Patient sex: F
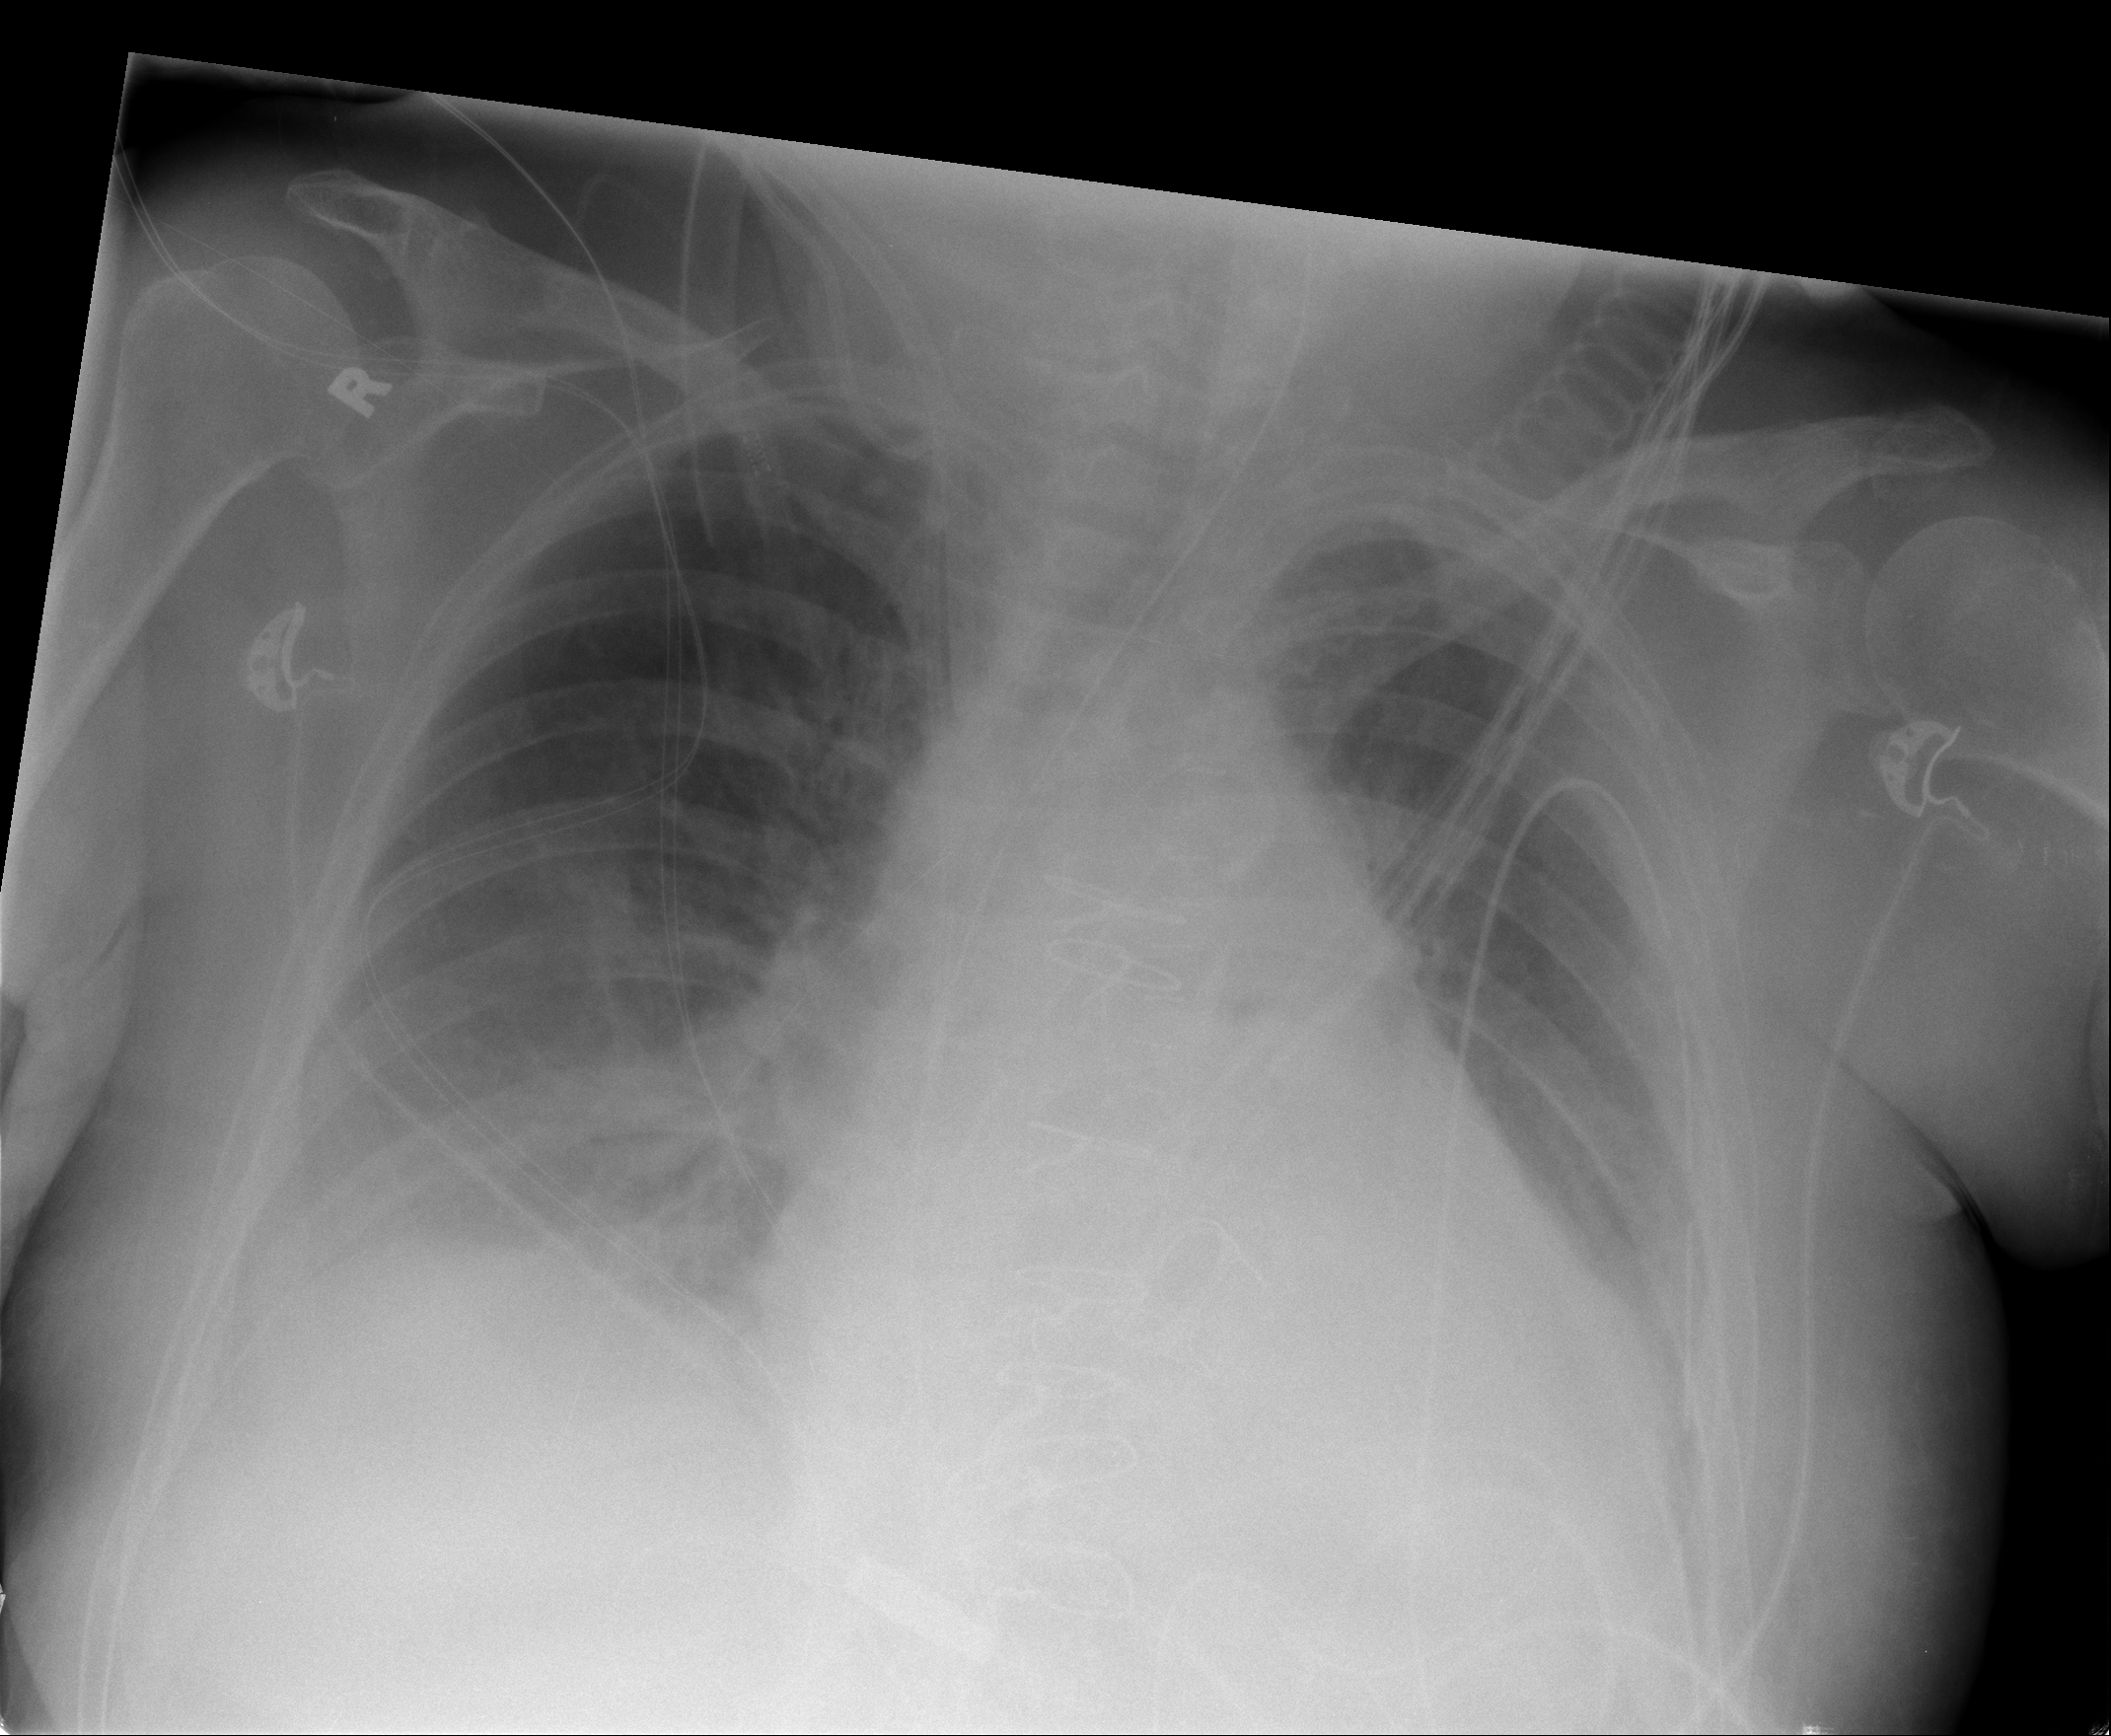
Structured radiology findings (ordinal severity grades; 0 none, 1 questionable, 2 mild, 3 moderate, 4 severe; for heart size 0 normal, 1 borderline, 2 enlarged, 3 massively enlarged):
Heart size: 1
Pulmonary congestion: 0
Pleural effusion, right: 2
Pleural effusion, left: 2
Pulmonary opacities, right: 0
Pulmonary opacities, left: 0
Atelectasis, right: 2
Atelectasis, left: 2